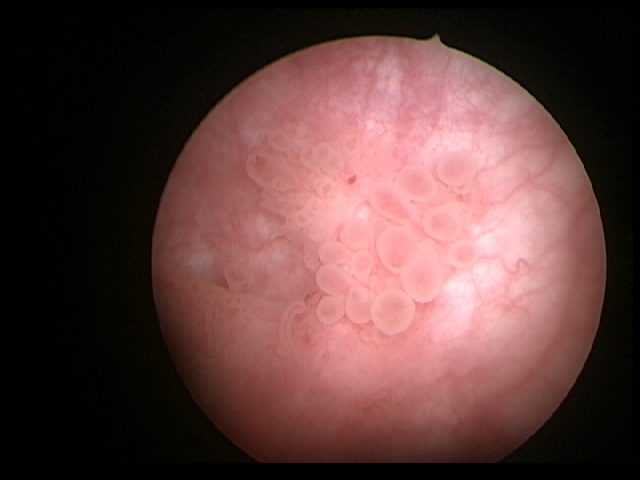
Modality: WLC
Class: Malignant
Subclass: HighGradePapillary
Lesion: L1
Stage: T1
Morphology: Papillary
Bladder cancer association: Yes